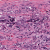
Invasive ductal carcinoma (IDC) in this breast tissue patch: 1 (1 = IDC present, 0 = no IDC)